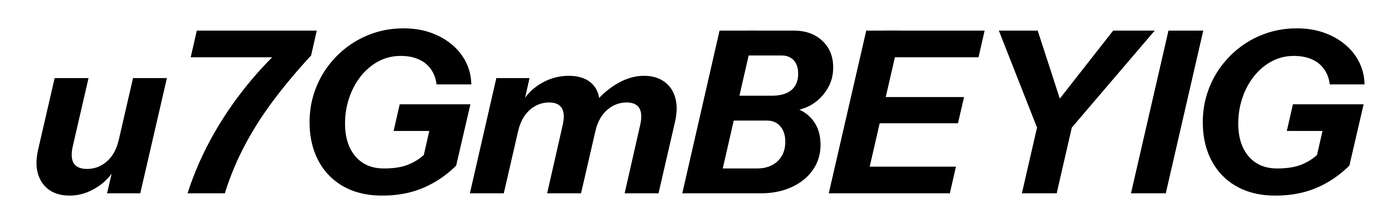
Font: InstrumentSans-Italic_Bold_Italic